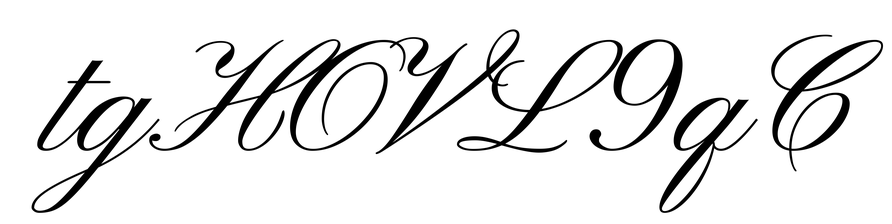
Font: PinyonScript-Regular